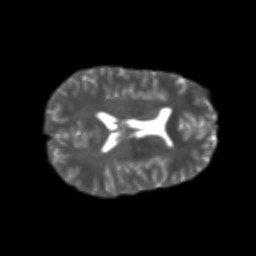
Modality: T2w
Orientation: axial
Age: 21
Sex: female
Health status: healthy
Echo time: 0.074 s